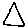
Label: triangle